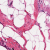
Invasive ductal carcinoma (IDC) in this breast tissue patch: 0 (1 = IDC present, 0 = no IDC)